Question:
'''
\documentclass[10pt]{article}
\usepackage[utf8]{inputenc}
\usepackage{blindtext}
\usepackage{multicol}
\usepackage{geometry}
\geometry{
total={272mm,394mm},
left=20mm,
right=20mm,
top=20mm,
bottom=20mm
}
\setlength{\columnsep}{1cm}
\setlength{\columnseprule}{0.3mm}
\title{Test}
\date{}
\begin{document}
\maketitle
\begin{multicols}{2}
[
\flushleft{\rule{176mm}{0.3mm}}
]
\blindtext[10]
\end{multicols}
\end{document}
'''
I have tried to make a 'T' shaped divider for a document, but it seems like multicols doesn't support a horizontal line above the columns.
I tried to simulate this effect by using
'''
\flushleft{\rule{176mm}{0.3mm}}
'''
but this doesn't help me out.
Is there any way to erase the gap between the two dividers? or is there a different way to make a 'T' shaped divider?
Also, im curious why the the horizontal length of the \rule is 176mm. the width of the paper is 272mm and the margins in the left and right are 20mm each, so why is the length 176mm instead of 232mm?
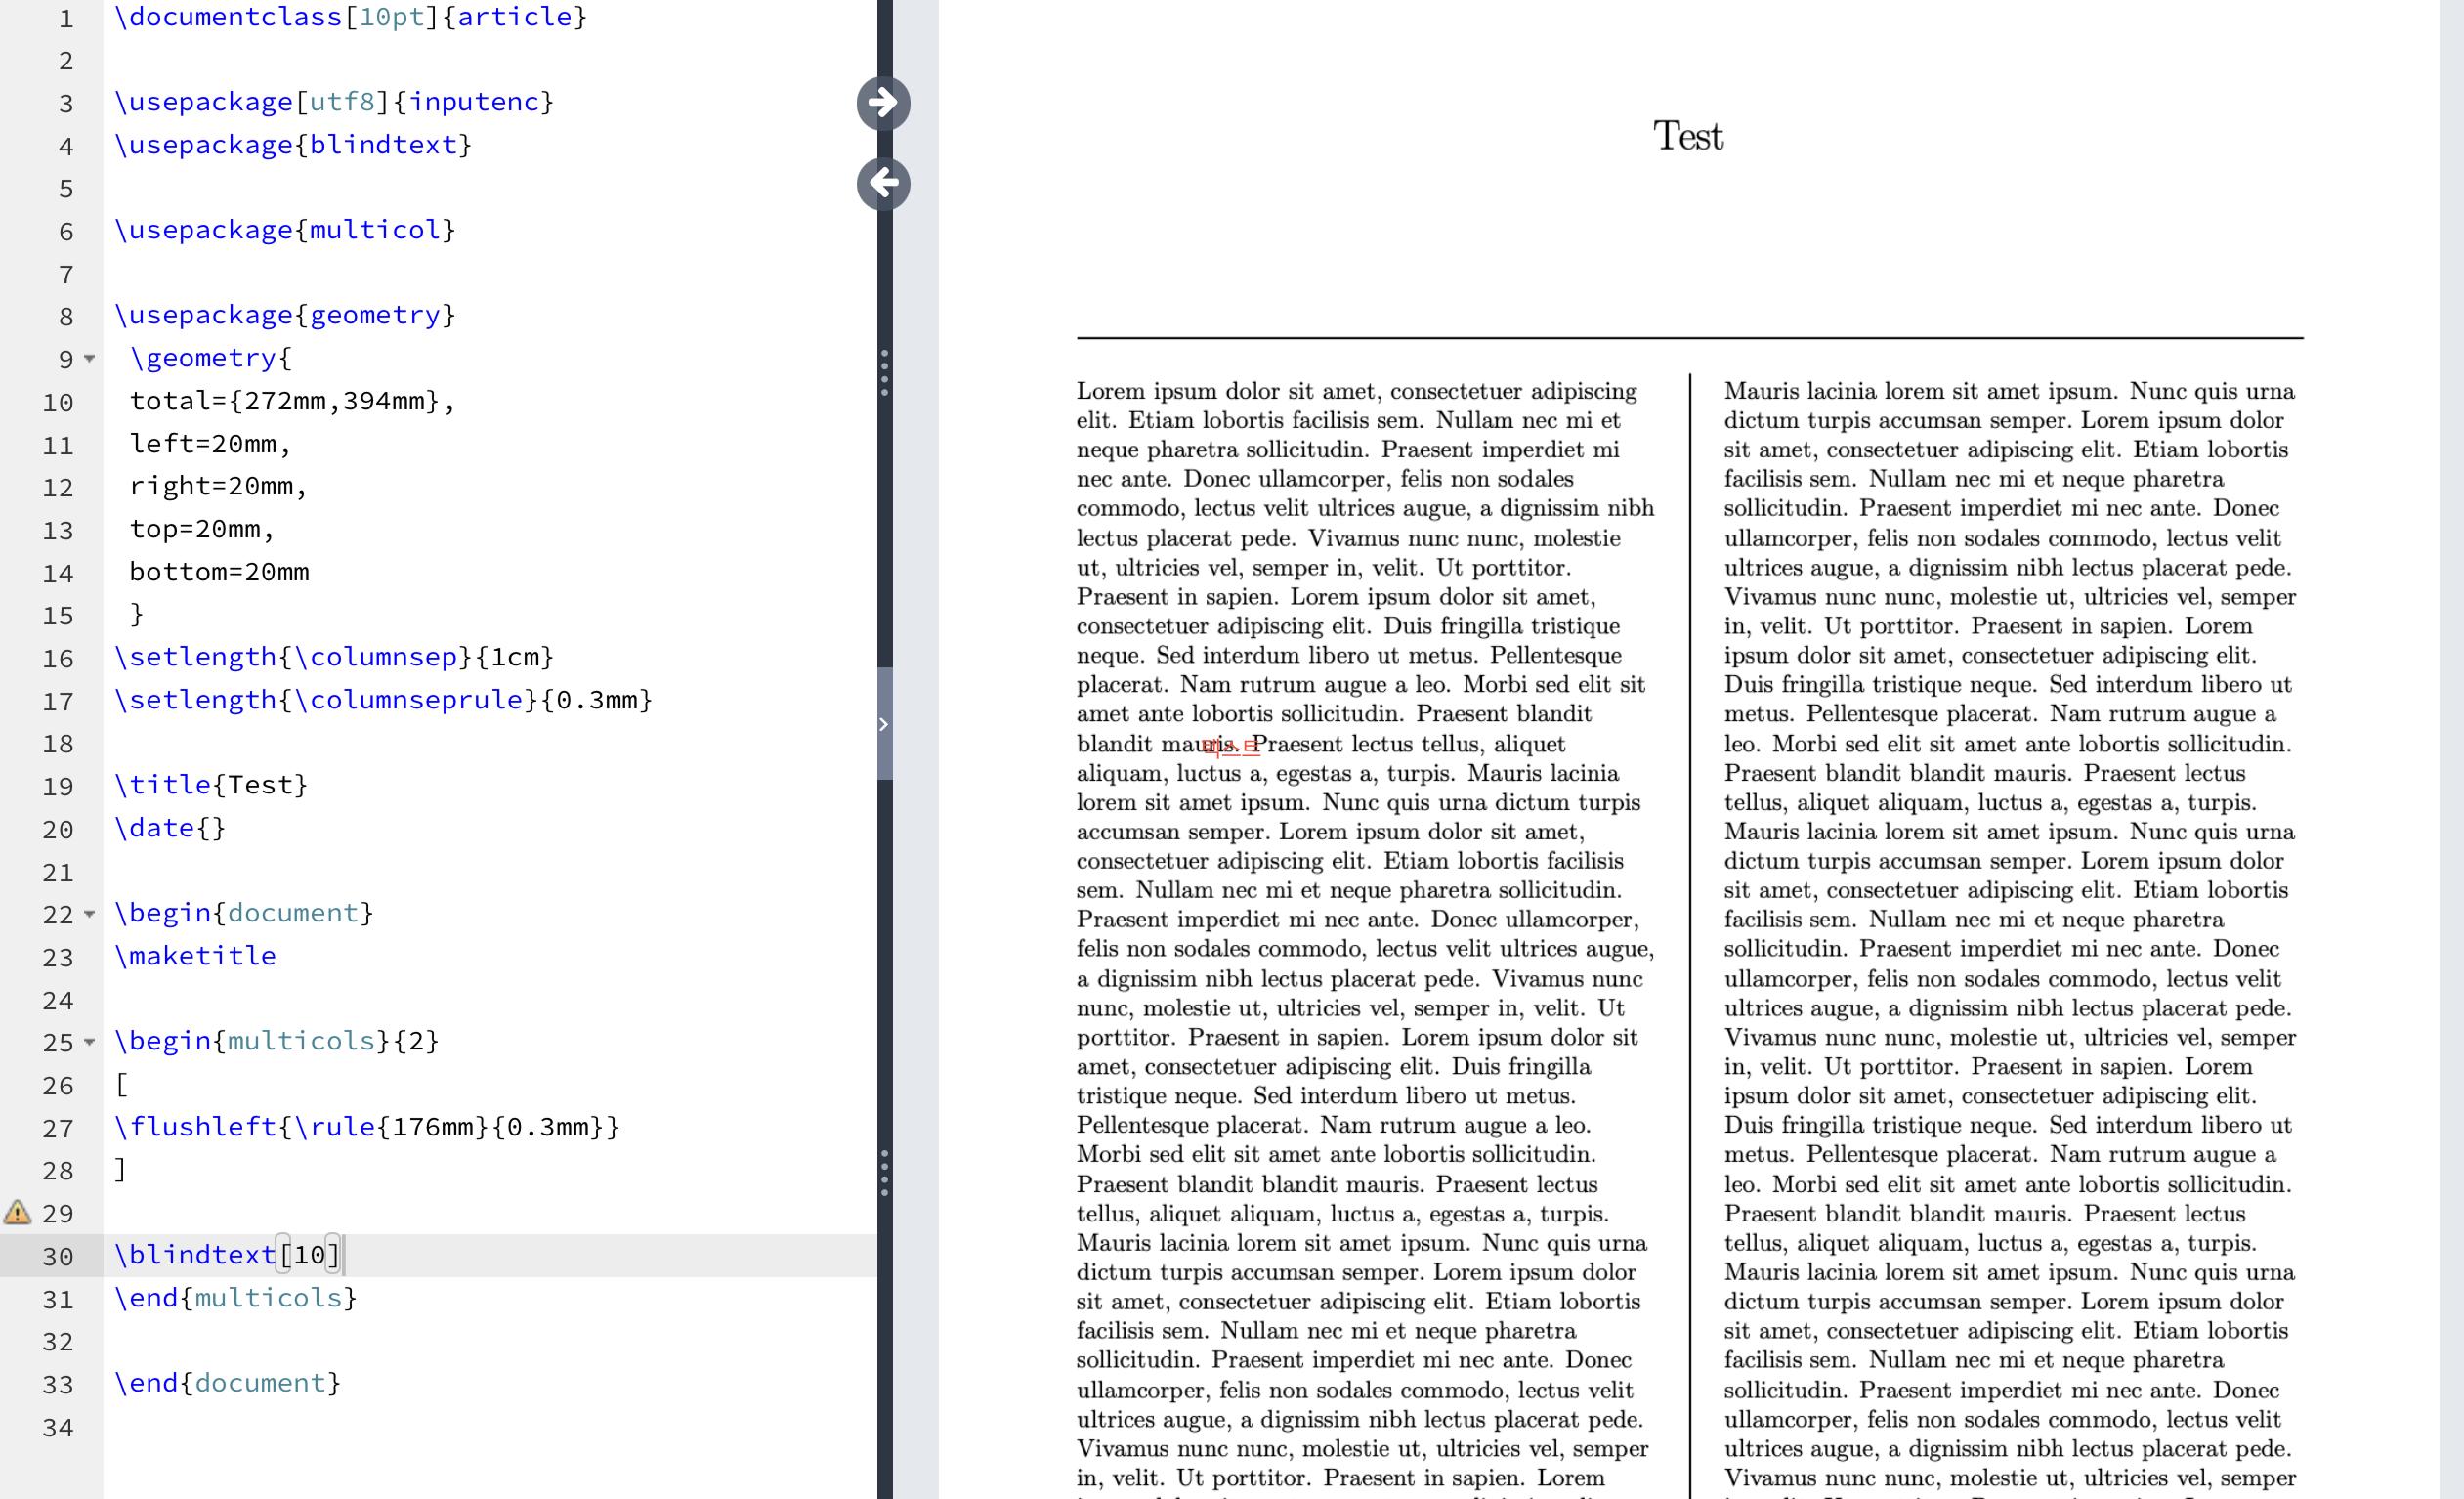
Answer: You could place your horizontal line before the multicols:
'''
\documentclass[10pt]{article}
\usepackage[utf8]{inputenc}
\usepackage{blindtext}
\usepackage{multicol}
\usepackage{geometry}
\geometry{
% total={272mm,394mm},
left=20mm,
right=20mm,
top=20mm,
bottom=20mm
}
\setlength{\columnsep}{1cm}
\setlength{\columnseprule}{0.3mm}
\title{Test}
\date{}
\begin{document}
\maketitle
\noindent\rule{\textwidth}{0.3mm}
\vspace*{-0.5cm}
\begin{multicols}{2}
\blindtext[10]
\end{multicols}
\end{document}
'''
<URL>